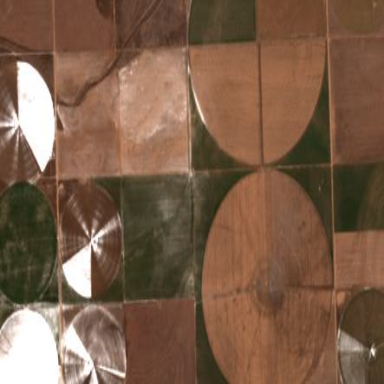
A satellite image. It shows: Farmland with pivot irrigation system.